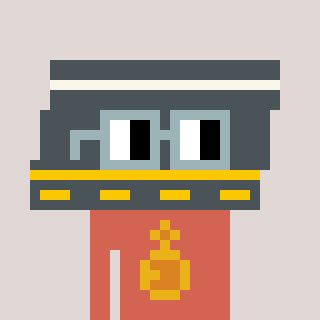
a pixel art character with square dark gray glasses, a road-shaped head and a peachy-colored body on a warm background